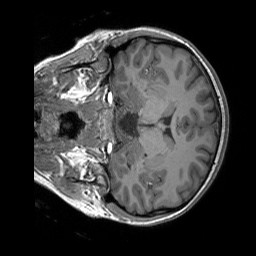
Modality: T1w
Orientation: coronal
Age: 30
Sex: female
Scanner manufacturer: siemens
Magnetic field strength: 3 T
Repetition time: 1.9 s
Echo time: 0.00243 s